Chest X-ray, PA view. Patient: 66 years old, sex M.
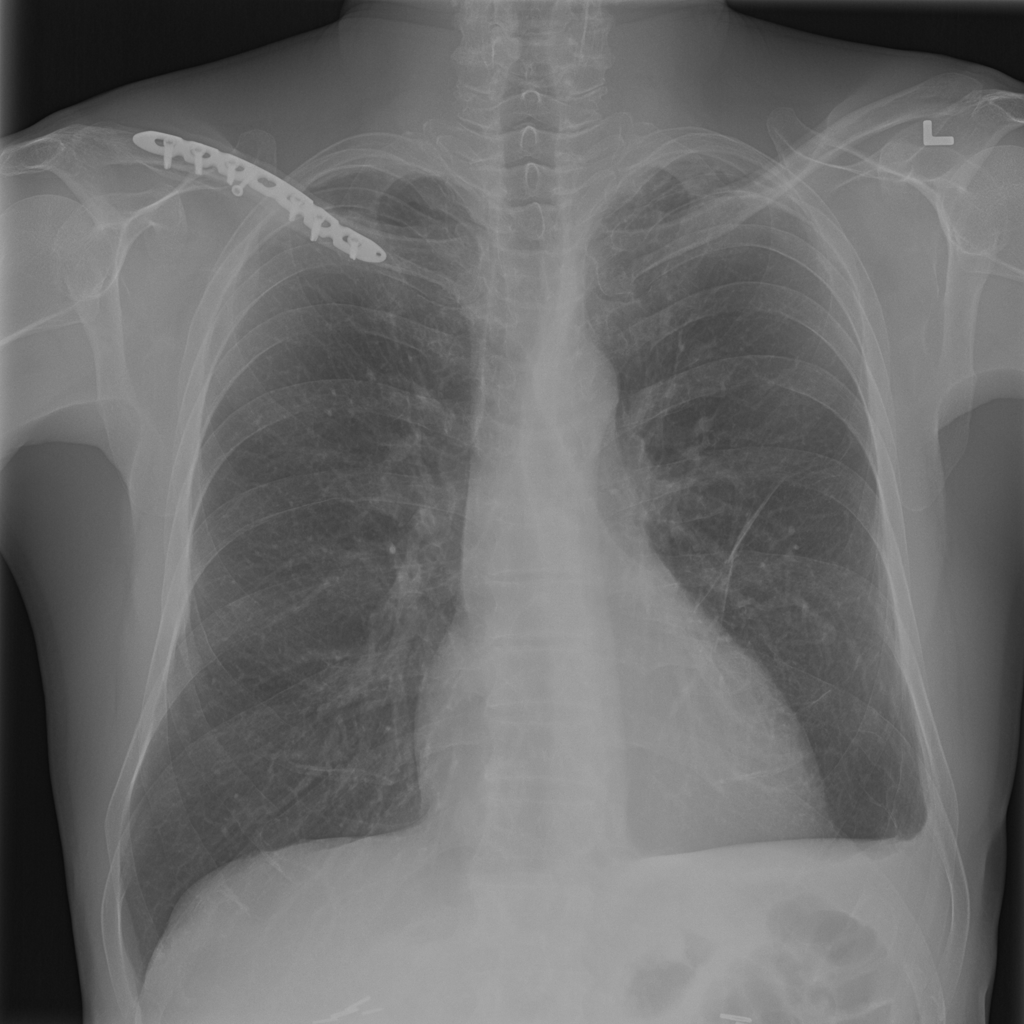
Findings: No Finding